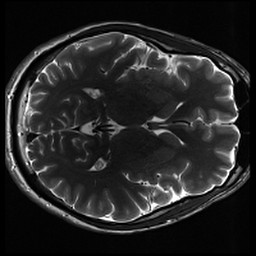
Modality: inplaneT2
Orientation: axial